Question: I have two columns with telephone numbers in them, I want cells 'B2' and 'B3' to change colour depending on whether they match the last 4 digits in the column next to them:

'B2' turns green as it matches the end of 'A2' and 'B3' turns red as it does not match the last four digits of 'A3'.
How would I go about doing this?
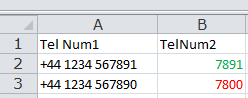
Answer: I suggest you just use one rule, say format all red and use the CF to change that to green only when there is a match, say with:
'''
=B1=VALUE(RIGHT(A1,4))
'''
in B1 and applied to B:B.